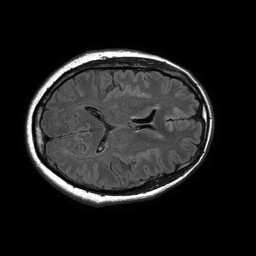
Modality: FLAIR
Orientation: axial
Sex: male
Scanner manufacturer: philips
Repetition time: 11 s
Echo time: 0.125 s